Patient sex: F
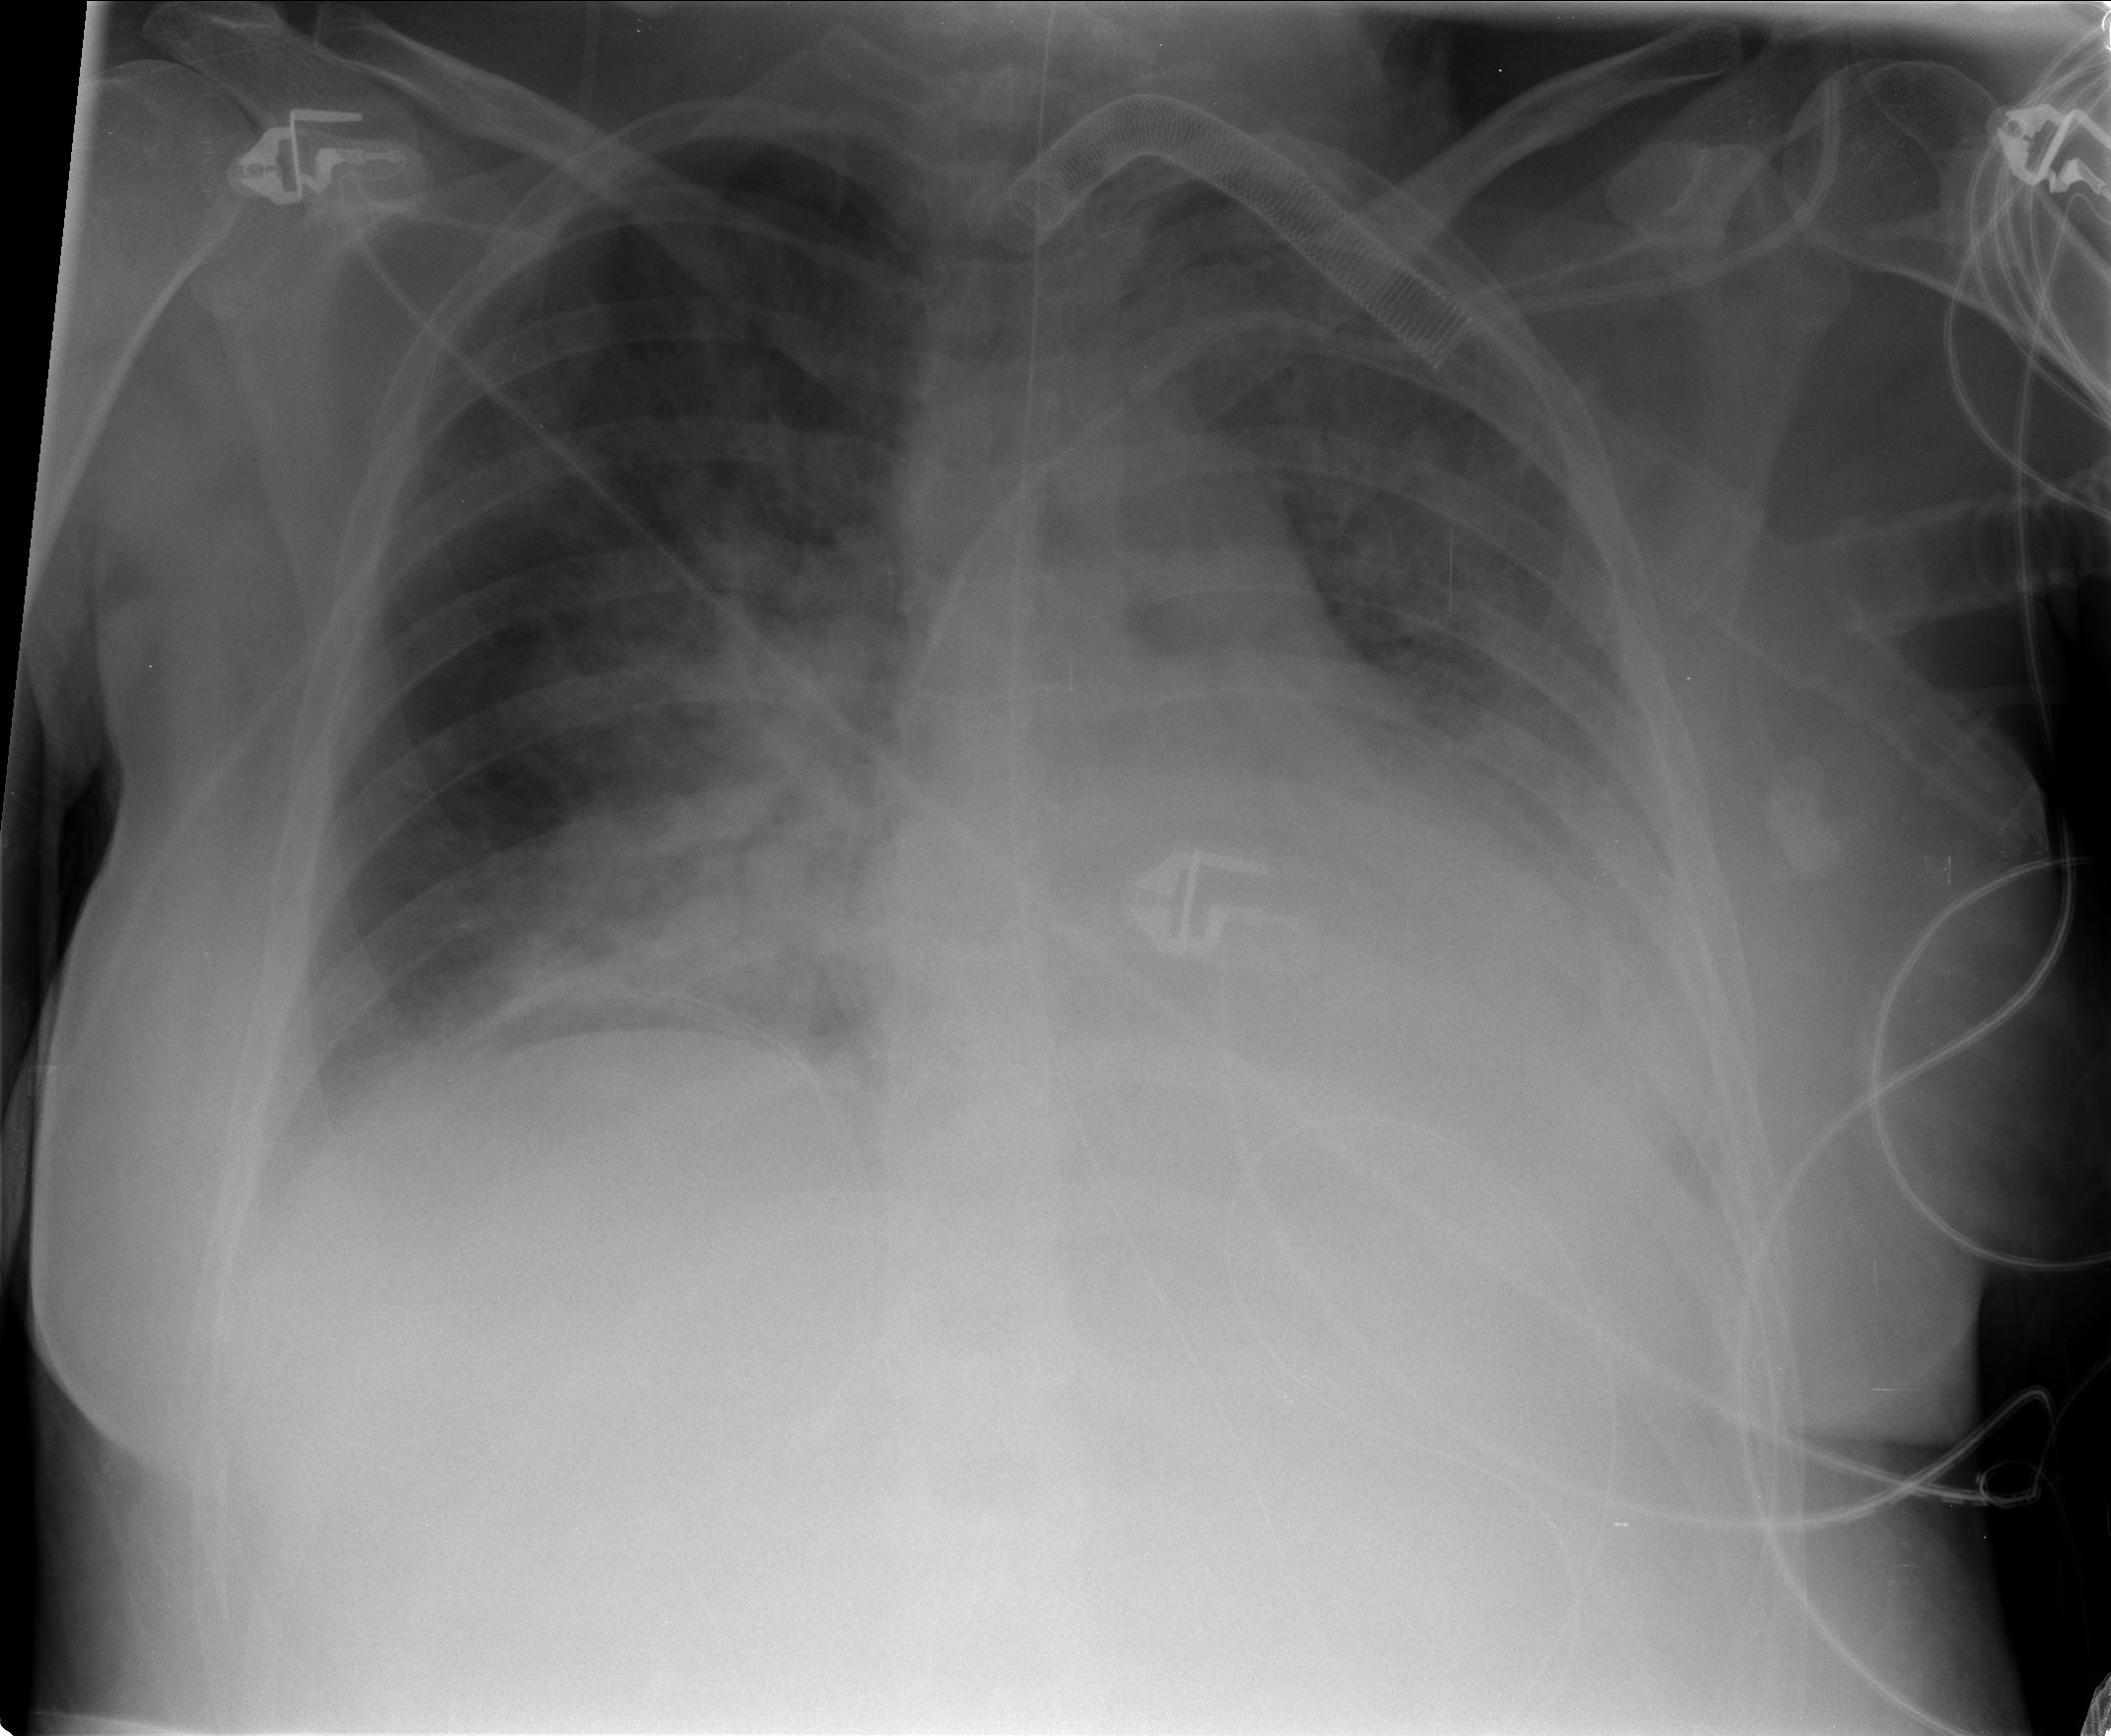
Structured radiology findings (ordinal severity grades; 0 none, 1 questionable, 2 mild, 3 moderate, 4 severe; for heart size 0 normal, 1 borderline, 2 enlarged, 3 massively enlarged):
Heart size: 2
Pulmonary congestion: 2
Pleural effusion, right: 2
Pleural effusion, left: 2
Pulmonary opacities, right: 3
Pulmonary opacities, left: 3
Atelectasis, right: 2
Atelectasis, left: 2